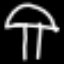
Label: mushroom